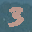
Label: 3